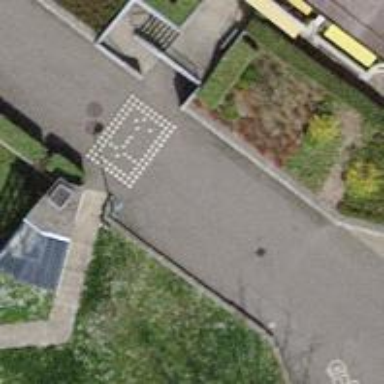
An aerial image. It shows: Set of steps on the road.